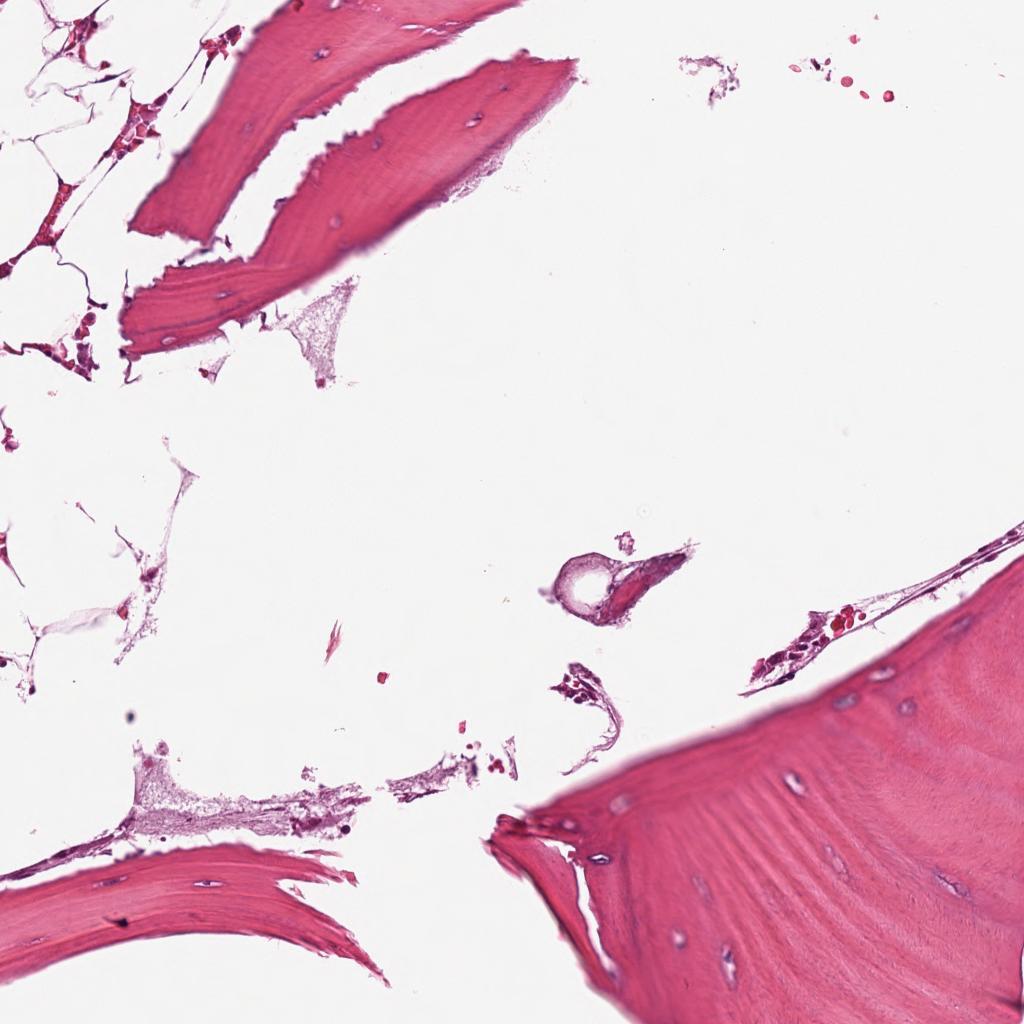
Label: Non-Tumor